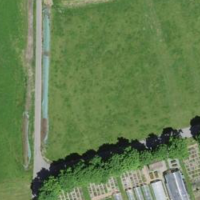
EUNIS habitat code: 52
Species observed at this site:
Fagopyrum esculentum